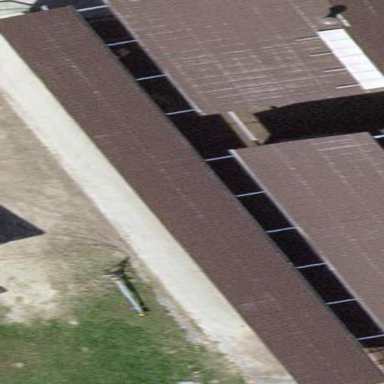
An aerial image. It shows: View of roof of building.